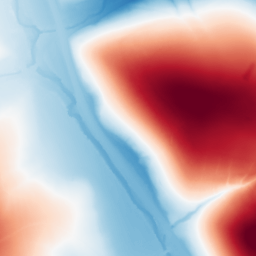
Category: trend_removal
Decomposition family: polynomial_high
Decomposition parameters: degree: 4
Upsampling method: cubic_catmull_rom
Upsampling parameters: scale: 4
Upsampling scale: 4